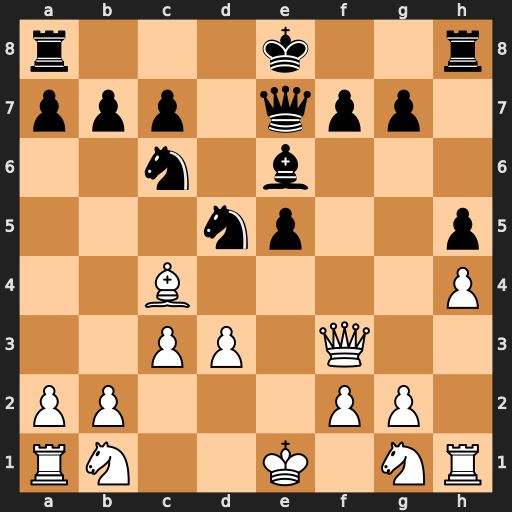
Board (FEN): r3k2r/ppp1qpp1/2n1b3/3np2p/2B4P/2PP1Q2/PP3PP1/RN2K1NR
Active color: w
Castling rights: KQkq
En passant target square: -
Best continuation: Bxd5 Bxd5 Qxd5